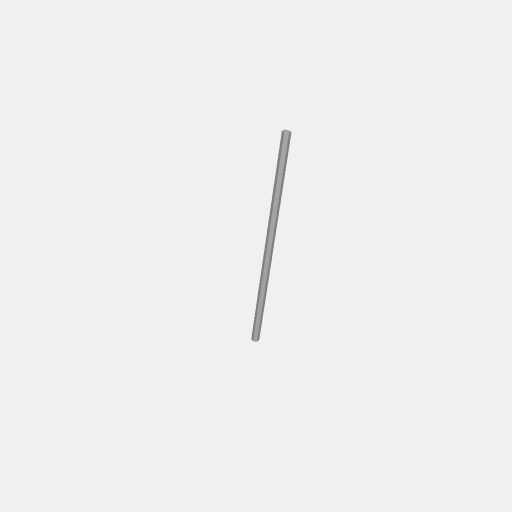
Part: Standoff8RID216